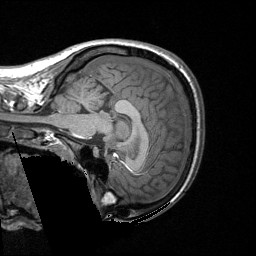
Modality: T1w
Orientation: sagittal
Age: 19
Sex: female
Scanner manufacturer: siemens
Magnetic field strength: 3 T
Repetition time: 1.64 s
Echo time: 0.00234 s